【题型】选择题　【知识点】函数　【难度】easy
已知函数 \(f(x)\) 的导函数 \(y = f'(x)\) 的图象如图所示，则下列结论中正确的是（ ）

A. \(f(x)\) 在区间 \((-1,1)\) 上单调递增

B. \(f'(x)\) 在区间 \((-1,1)\) 上单调递减

C. \(f(x)\) 在 \(x=1\) 处取得极大值

D. \(f'(x)\) 在 \(x=1\) 处取得极大值
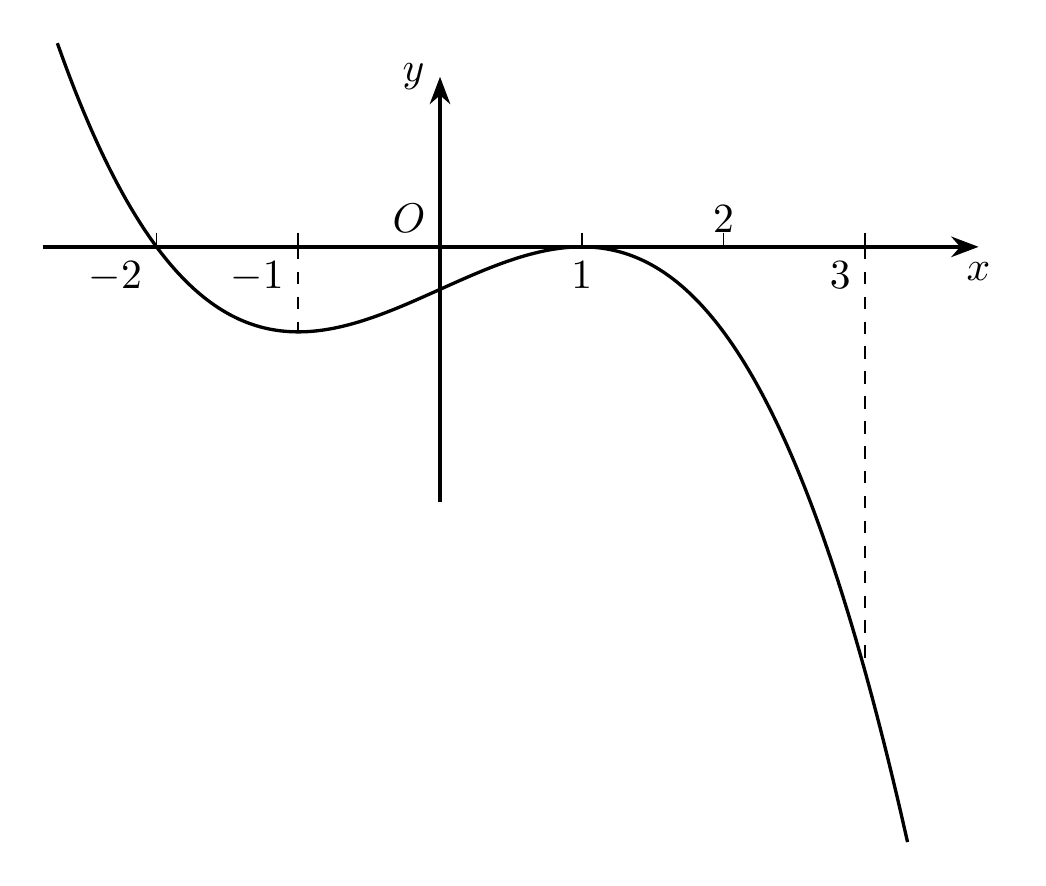
【解答】
【答案】\(\boldsymbol{D}\)

【分析】由图易得 \(f(x)\) 在 \((-2,3)\) 上单调递减，\(f'(x)\) 在区间 \((-1,1)\) 上单调递增，在 \((1,3)\) 上单调递减，进而判断各选项即可。

【解答】解：由图可知，当 \(x \in (-2,3)\) 时，\(f'(x) \le 0\)，

所以 \(f(x)\) 在 \((-2,3)\) 上单调递减，故 A 错误，C 错误；

又因为 \(f'(x)\) 在区间 \((-1,1)\) 上单调递增，故 B 错误；

因为 \(f'(x)\) 在区间 \((-1,1)\) 上单调递增，在 \((1,3)\) 上单调递减，

所以 \(f'(x)\) 在 \(x=1\) 处取得极大值，故 D 正确。

故选：\({D}\)。

【点评】本题主要考查了导数与函数单调性的关系，考查了函数极值的定义，属于基础题。